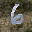
Label: 6